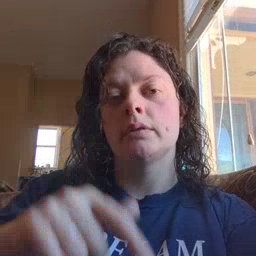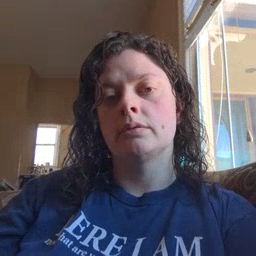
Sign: airplane